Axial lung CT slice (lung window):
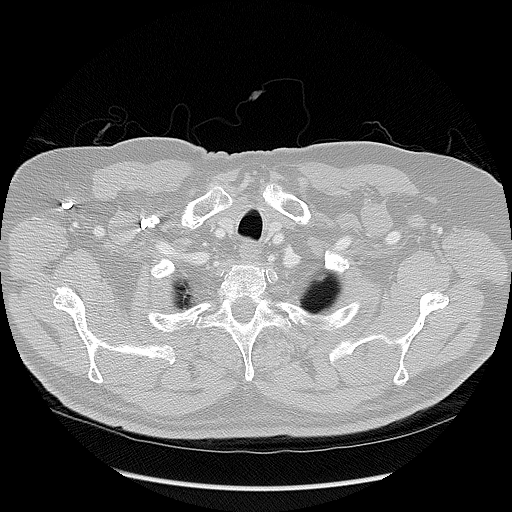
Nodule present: no